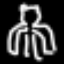
Label: frog